Field crop: maize
Growth stage: 2
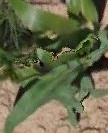
Species: maize